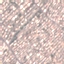
Land use / land cover: Residential